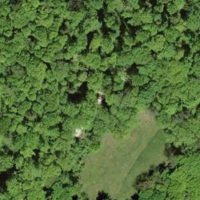
EUNIS habitat code: 41
Species observed at this site:
Fagus sylvatica
Abies alba